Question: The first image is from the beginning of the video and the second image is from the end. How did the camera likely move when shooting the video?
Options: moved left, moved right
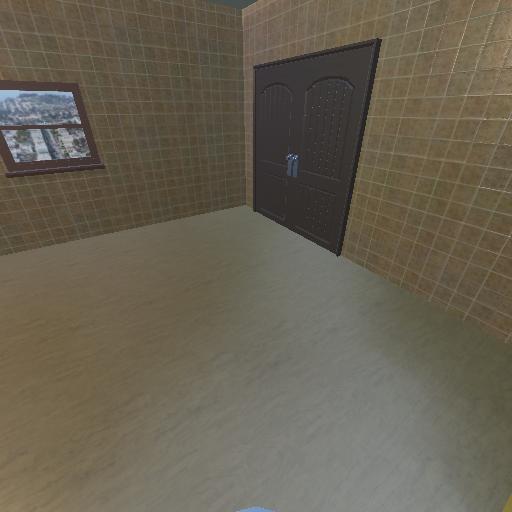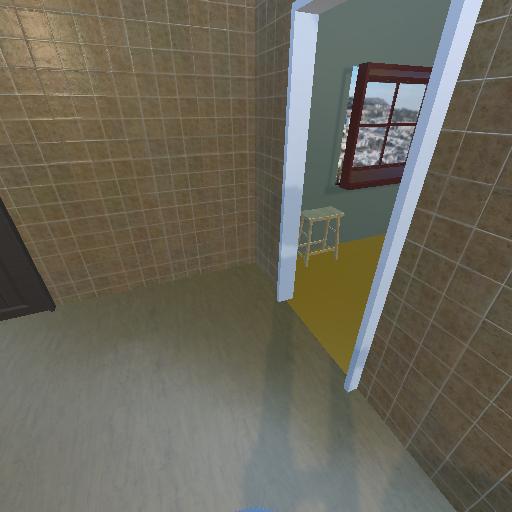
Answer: moved left